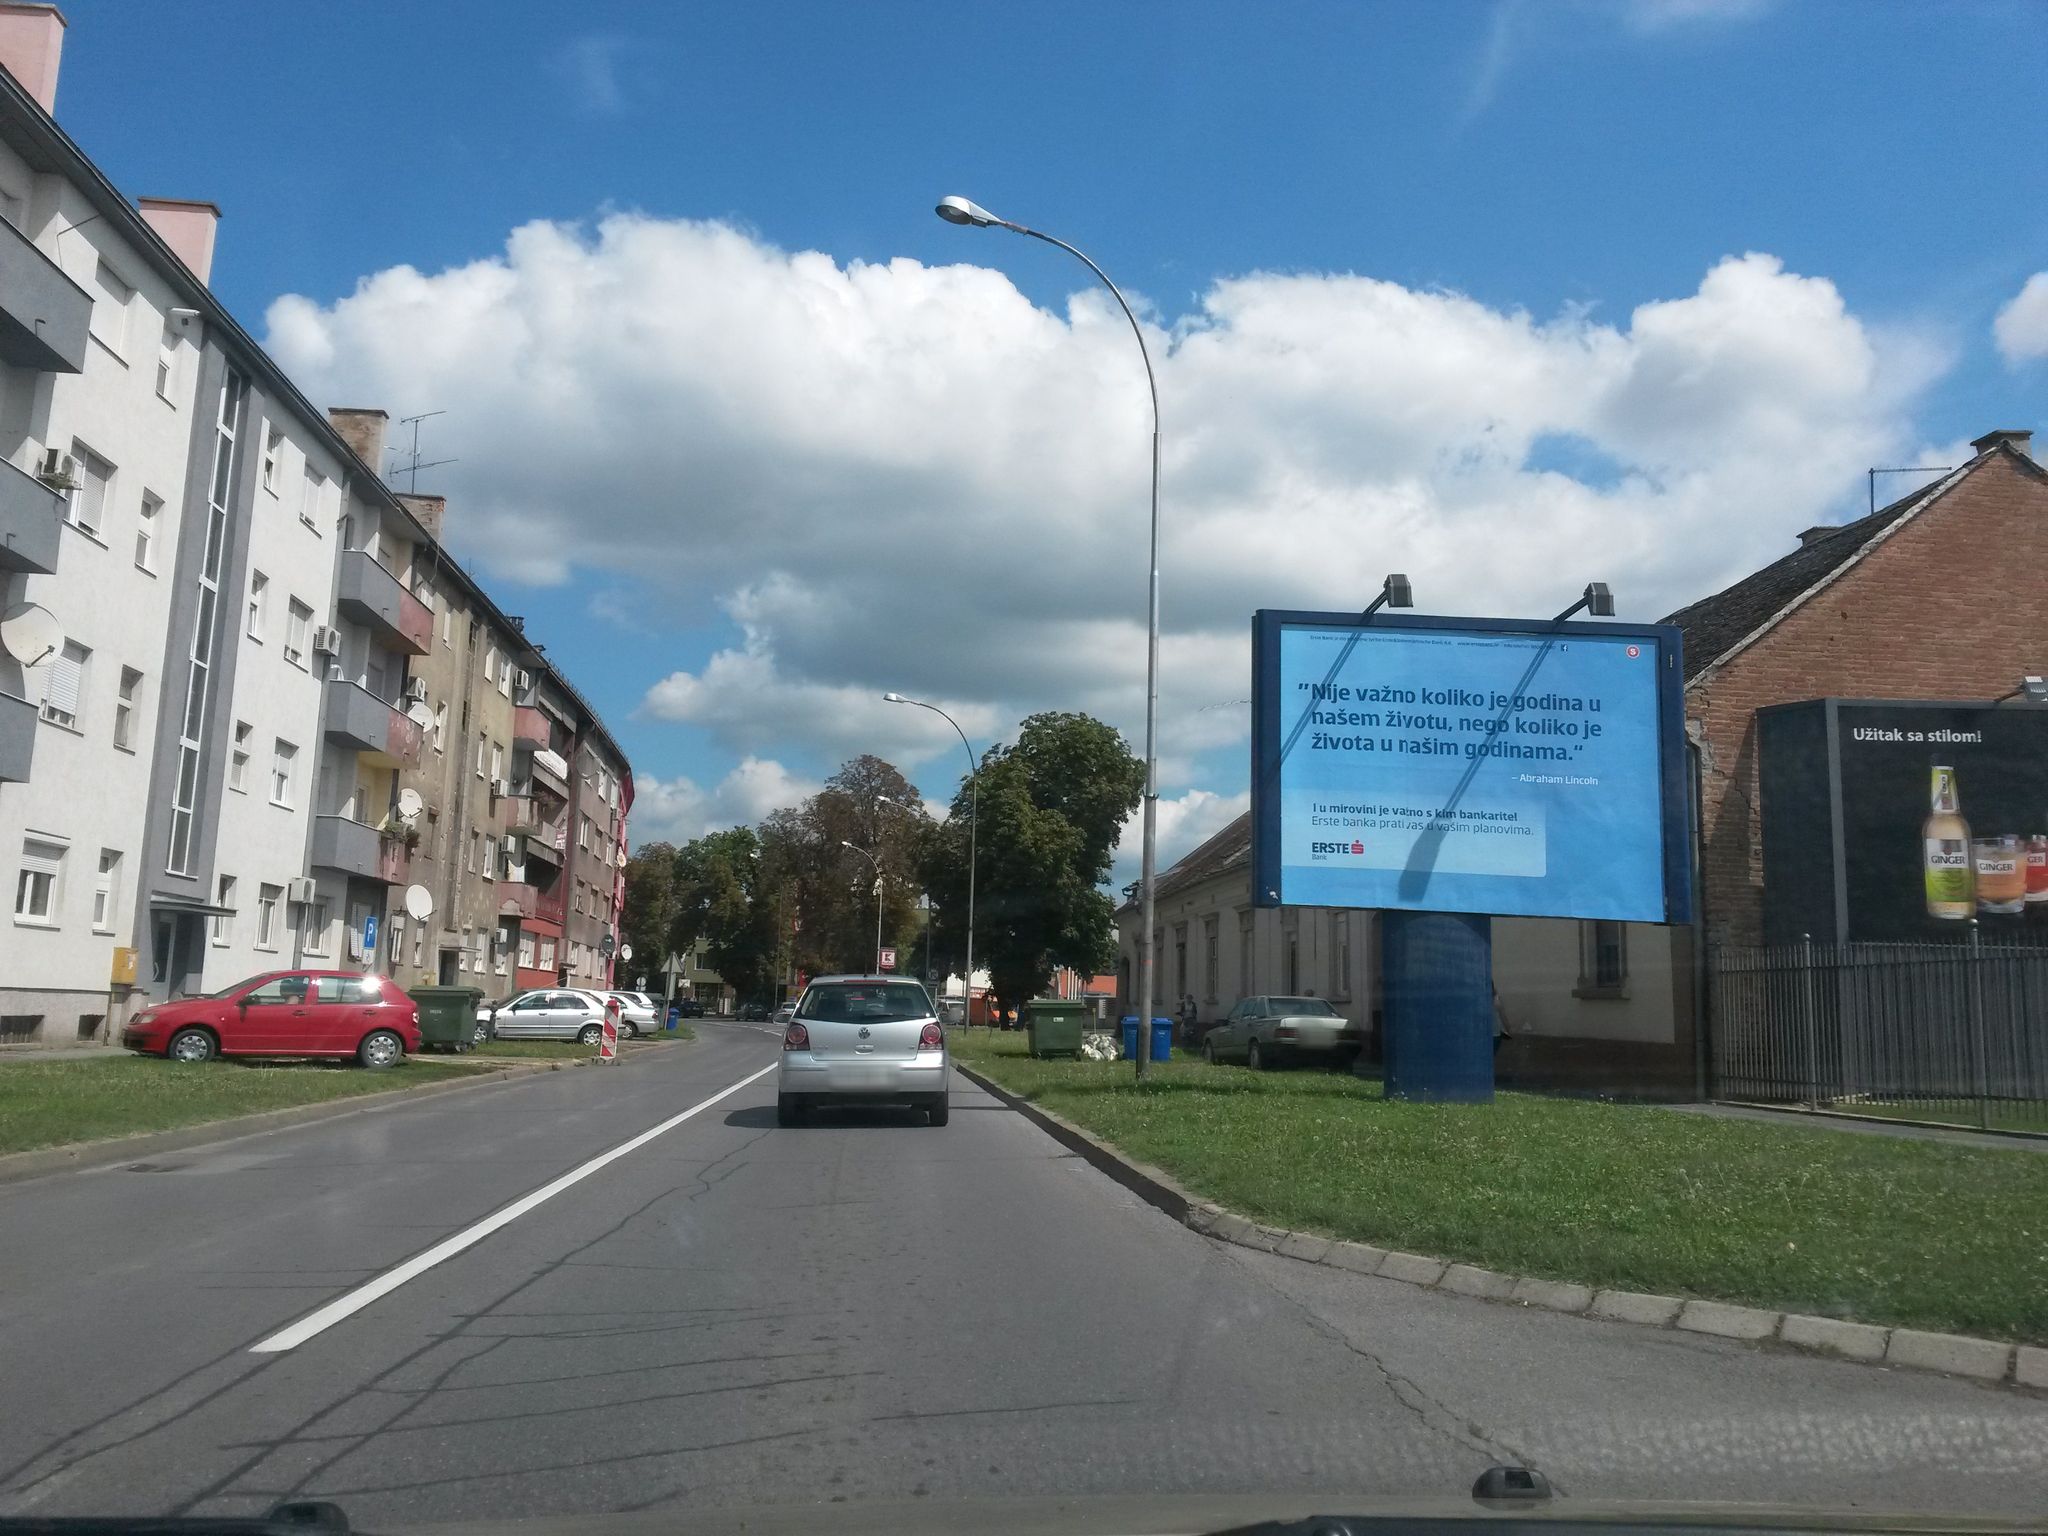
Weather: cloudy
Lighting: day
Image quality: good
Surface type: driving surface
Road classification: service, secondary
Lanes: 2
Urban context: dense urban cluster
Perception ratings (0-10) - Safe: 3.11, Lively: 6.6, Beautiful: 3.69, Boring: 5.49, Depressing: 5.57, Wealthy: 8.95